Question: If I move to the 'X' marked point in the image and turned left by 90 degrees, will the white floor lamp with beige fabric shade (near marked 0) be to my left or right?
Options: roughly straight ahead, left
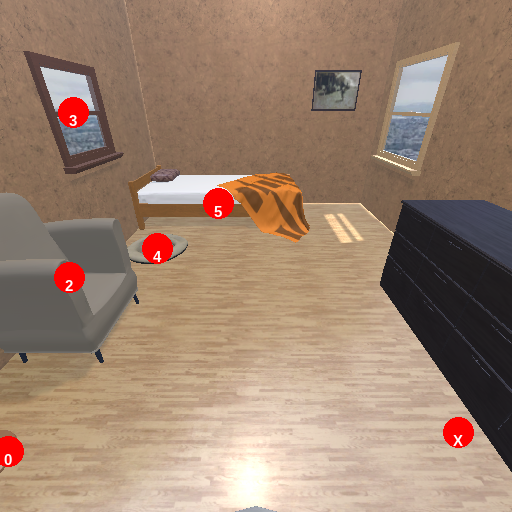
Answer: roughly straight ahead